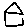
Label: house